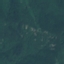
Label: Forest